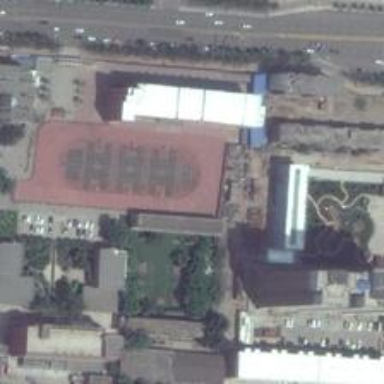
The playground with several basketball courts locates near the road .